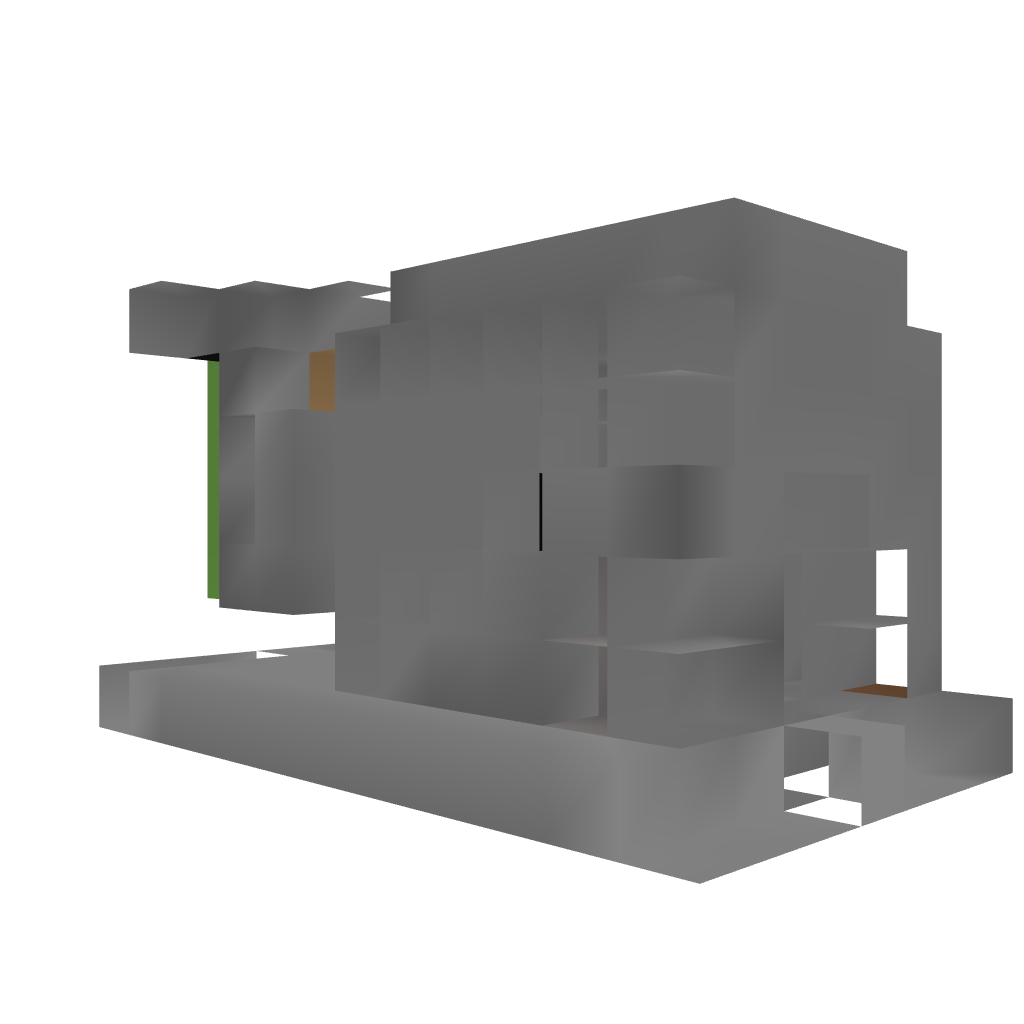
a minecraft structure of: Redstone Mine Bomb(BreakDiamonds)